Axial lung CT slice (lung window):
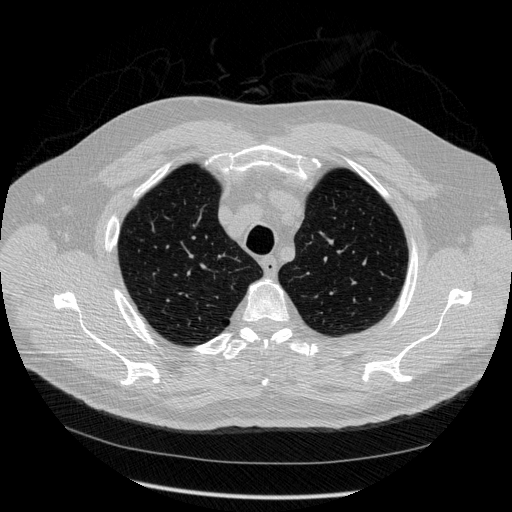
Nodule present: no